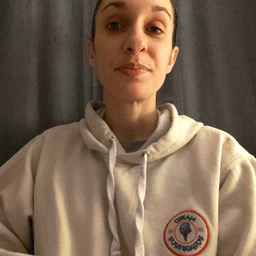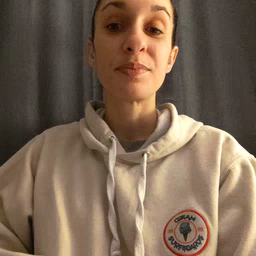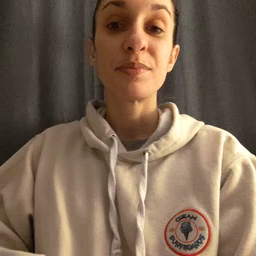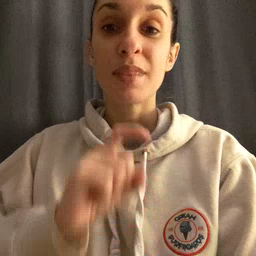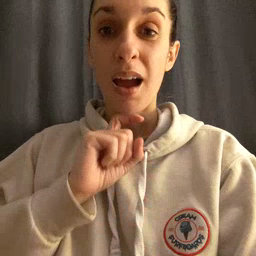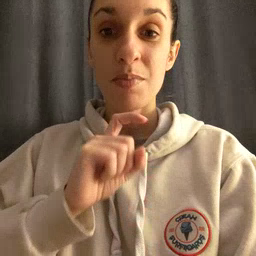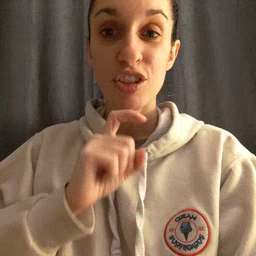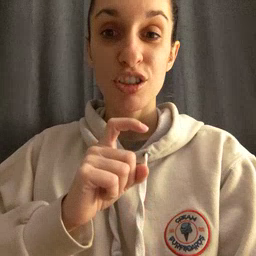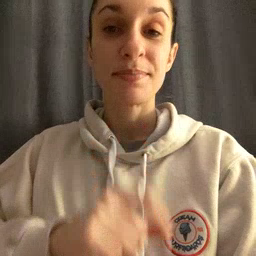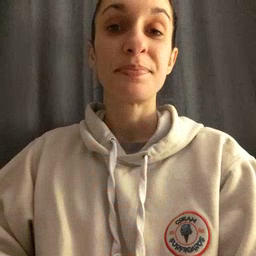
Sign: garbage